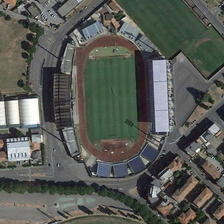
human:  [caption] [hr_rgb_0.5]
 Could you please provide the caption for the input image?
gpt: some buildings and green trees are around a stadium .

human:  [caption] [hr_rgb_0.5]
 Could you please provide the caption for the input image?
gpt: some buildings and green trees are around a stadium .

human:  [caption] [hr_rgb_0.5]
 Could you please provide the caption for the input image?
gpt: some buildings and green trees are around a stadium .

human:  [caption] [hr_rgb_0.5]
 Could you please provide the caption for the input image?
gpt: some buildings and green trees are around a stadium .

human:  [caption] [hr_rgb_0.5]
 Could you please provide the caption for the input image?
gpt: some buildings and green trees are around a stadium .